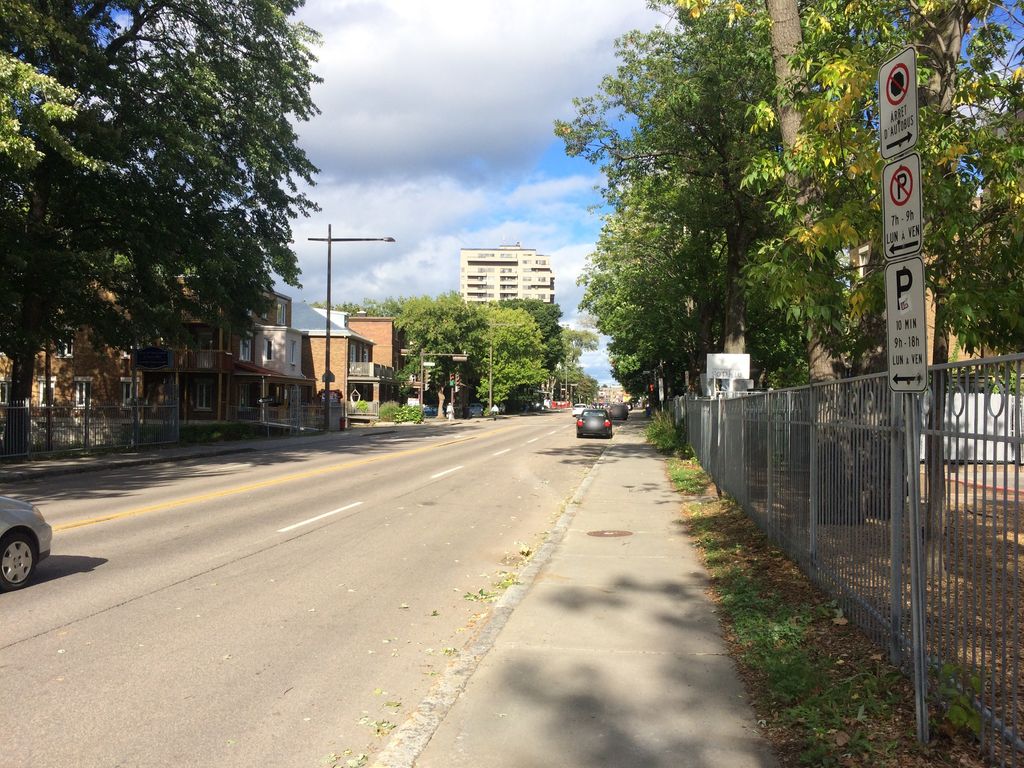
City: quebec_city